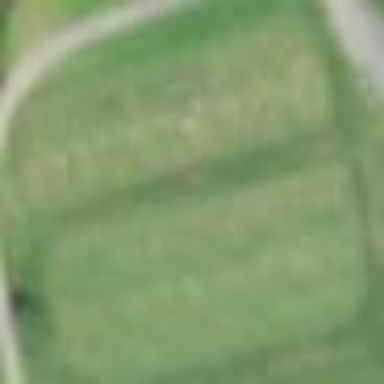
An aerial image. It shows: Grassy area designated as golf tee.